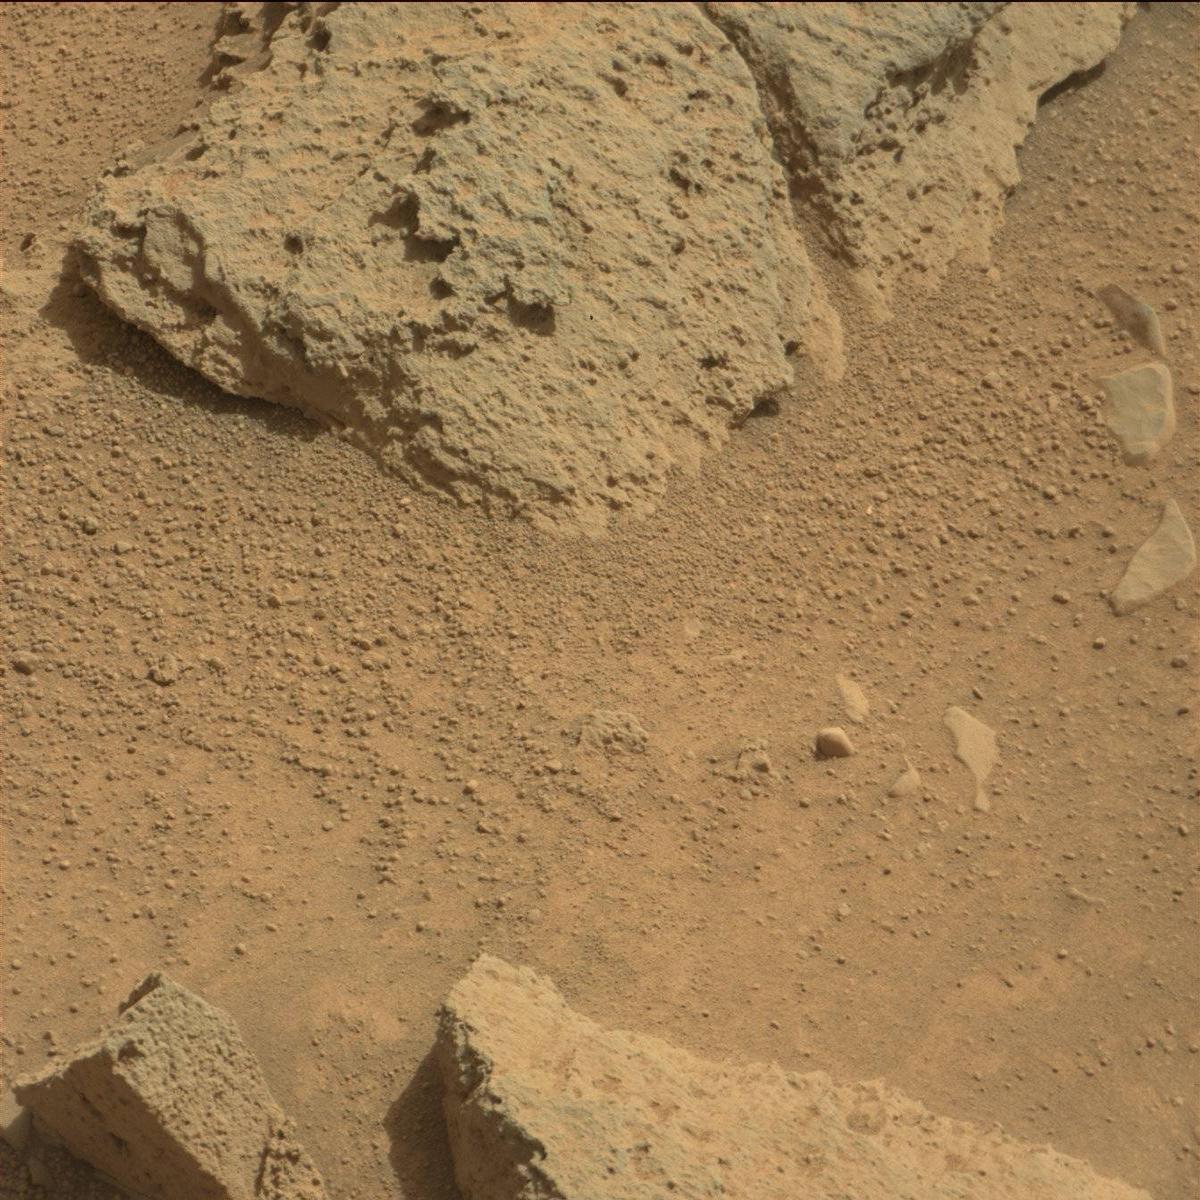
Terrain classes present: Bedrock, Rock, Sand / Soil